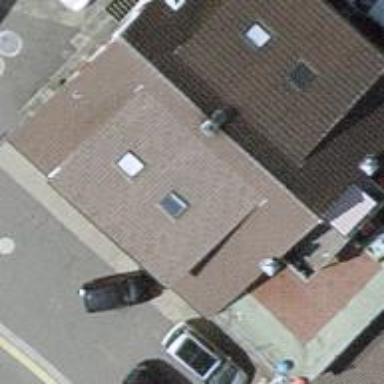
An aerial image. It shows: Car repair shop.